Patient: sex M, age 58
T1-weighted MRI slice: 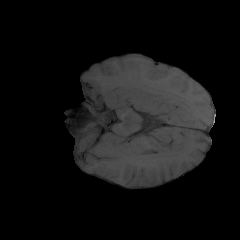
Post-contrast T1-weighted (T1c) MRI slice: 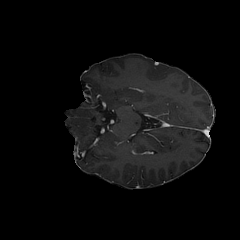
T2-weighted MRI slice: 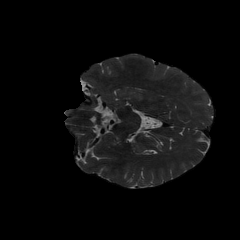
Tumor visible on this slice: no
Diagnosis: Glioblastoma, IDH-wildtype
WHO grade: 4